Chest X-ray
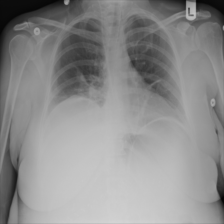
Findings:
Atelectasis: positive
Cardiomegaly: negative
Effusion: negative
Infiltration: negative
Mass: negative
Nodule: negative
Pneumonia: negative
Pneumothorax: negative
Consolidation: negative
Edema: negative
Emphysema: negative
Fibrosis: negative
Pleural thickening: negative
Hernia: negative